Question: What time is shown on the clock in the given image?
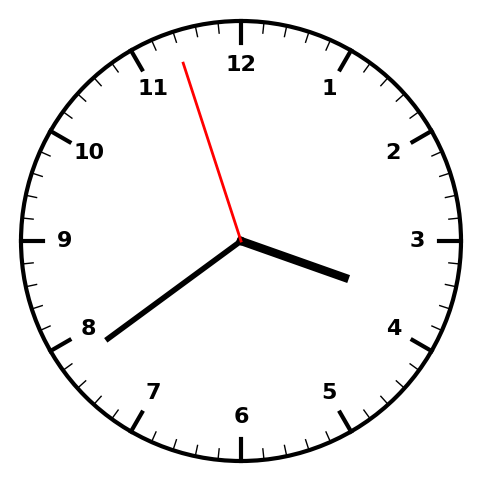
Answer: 03:38:57